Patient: sex F, age 48
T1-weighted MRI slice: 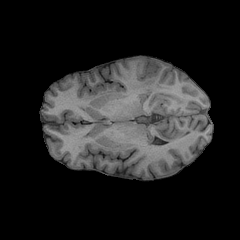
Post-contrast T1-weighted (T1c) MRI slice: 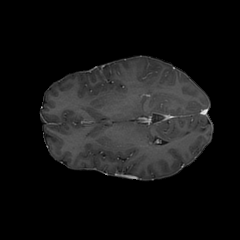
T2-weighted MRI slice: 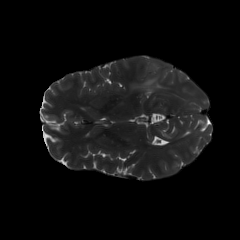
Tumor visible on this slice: yes
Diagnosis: Astrocytoma, IDH-mutant
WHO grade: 3